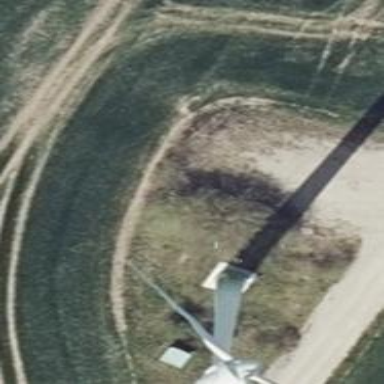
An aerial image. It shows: Wind generator with horizontal axis. The generator is wind turbine.